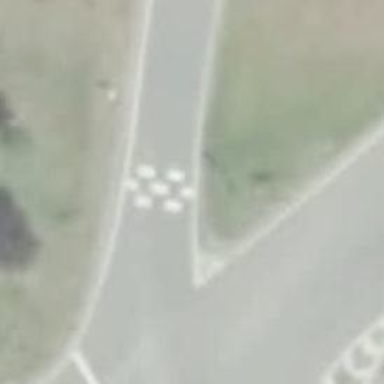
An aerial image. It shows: Traffic calming measure in place: rumble strips.